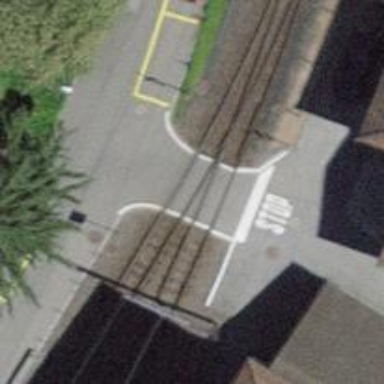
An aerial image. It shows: Level crossing along the railway.